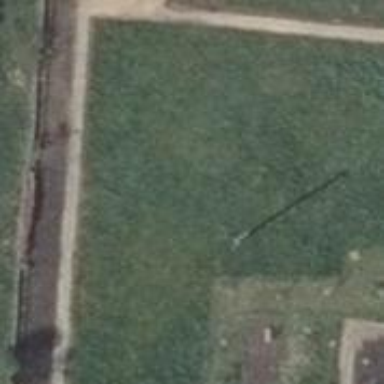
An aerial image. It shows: Power pole.